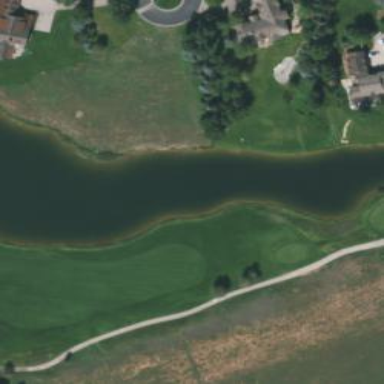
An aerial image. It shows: Water hazard on golf course. The hazard is natural water feature.